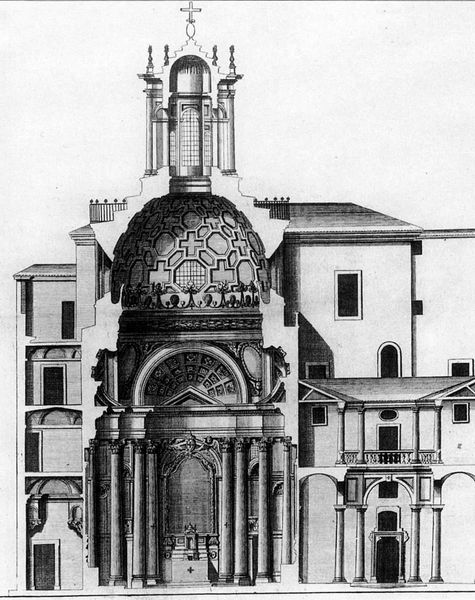
Titel: S. Carlo alle Quattro Fontane in Rom
Künstler: Francesco Borromini
Standort: Rom, S. Carlo alle Quattro Fontane (EU - I - Latium)
Schlagwörter: himmel, weiß, fenster, grau, laterne, schwarz, säule, säulen, tür, zeichnung, dach, gebäude, haus, alt, kirche, turm, balkon, schiff, bogen, fassade, giebel, kuppel, treppe, stuck, tor, foto, bögen, eingang, kreuz, moschee, türme, dom, denkmal, stich, schwarzweiß, bleistift, entwurf, altar, architrav, hauptschiff, portal, sims, kreuze, seitenschiff, apsis, plan, kassetten, querschnitt, klassizistisch, aufriss, bgen, längsschnitt, stelen, borgen, sä#ule